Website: macys
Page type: newsletter-management
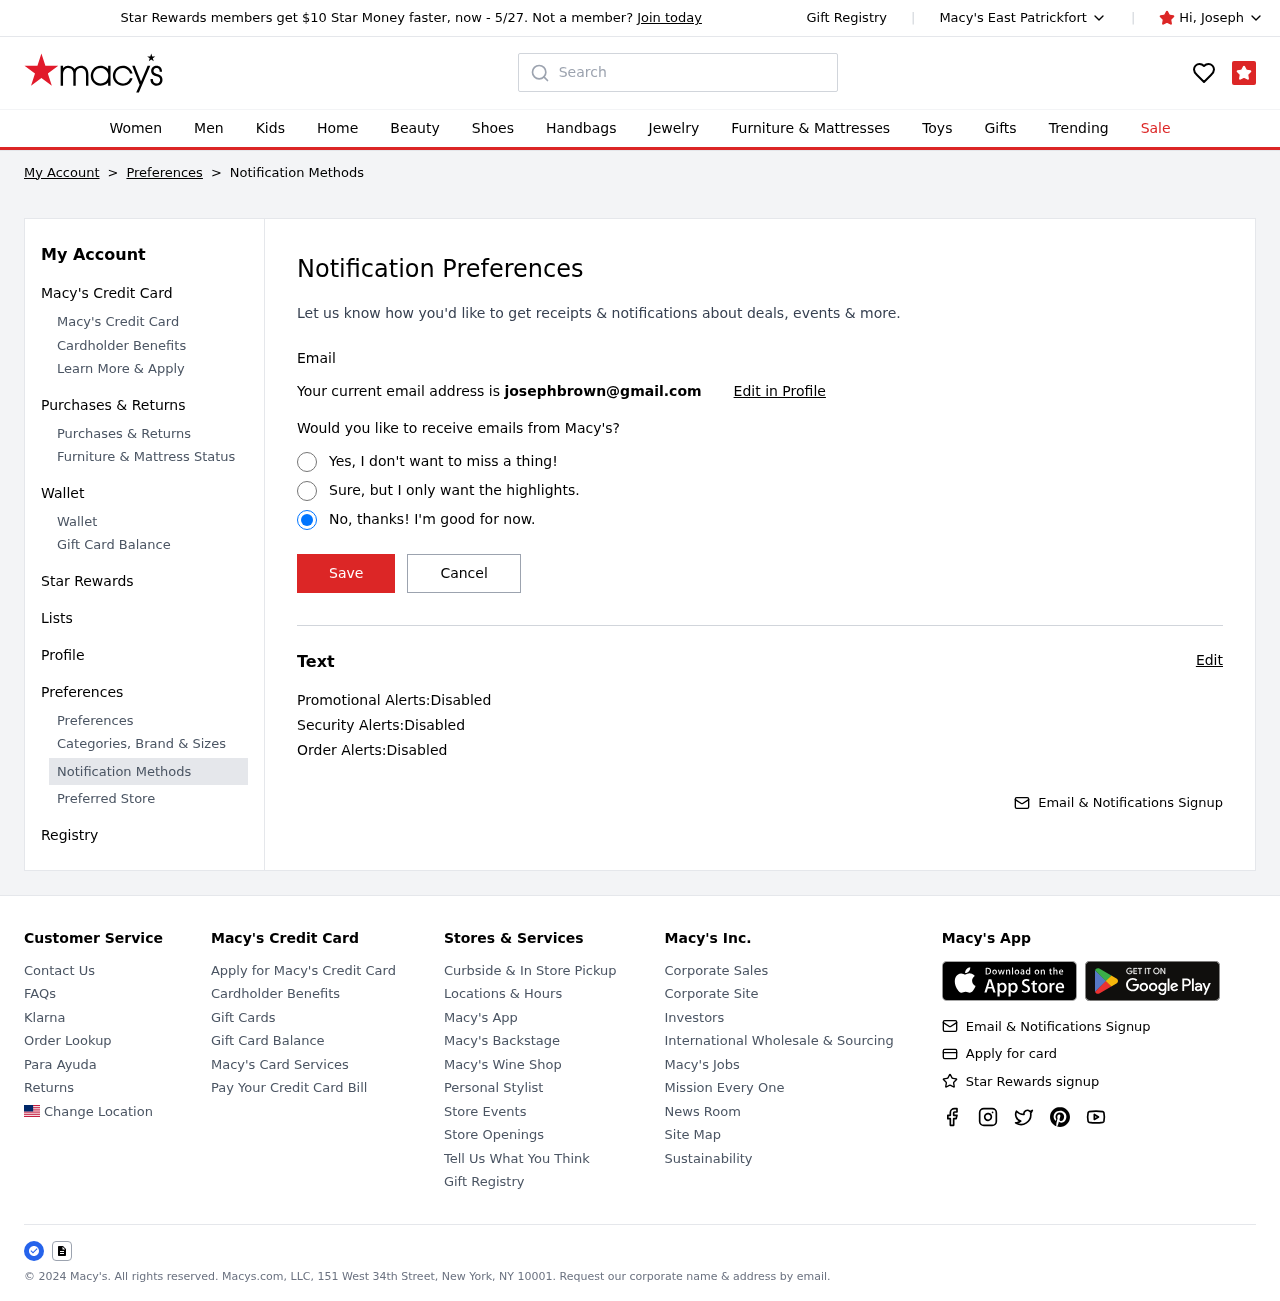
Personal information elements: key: PII_CITY
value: East Patrickfort
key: PII_EMAIL
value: josephbrown@gmail.com
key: PII_FIRSTNAME
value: Joseph
Search elements: key: HEADER_SEARCH
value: Search